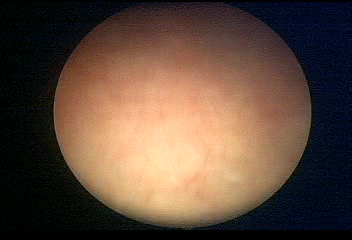
Modality: WLC
Class: Normal mucosa
Bladder cancer association: No